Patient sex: M
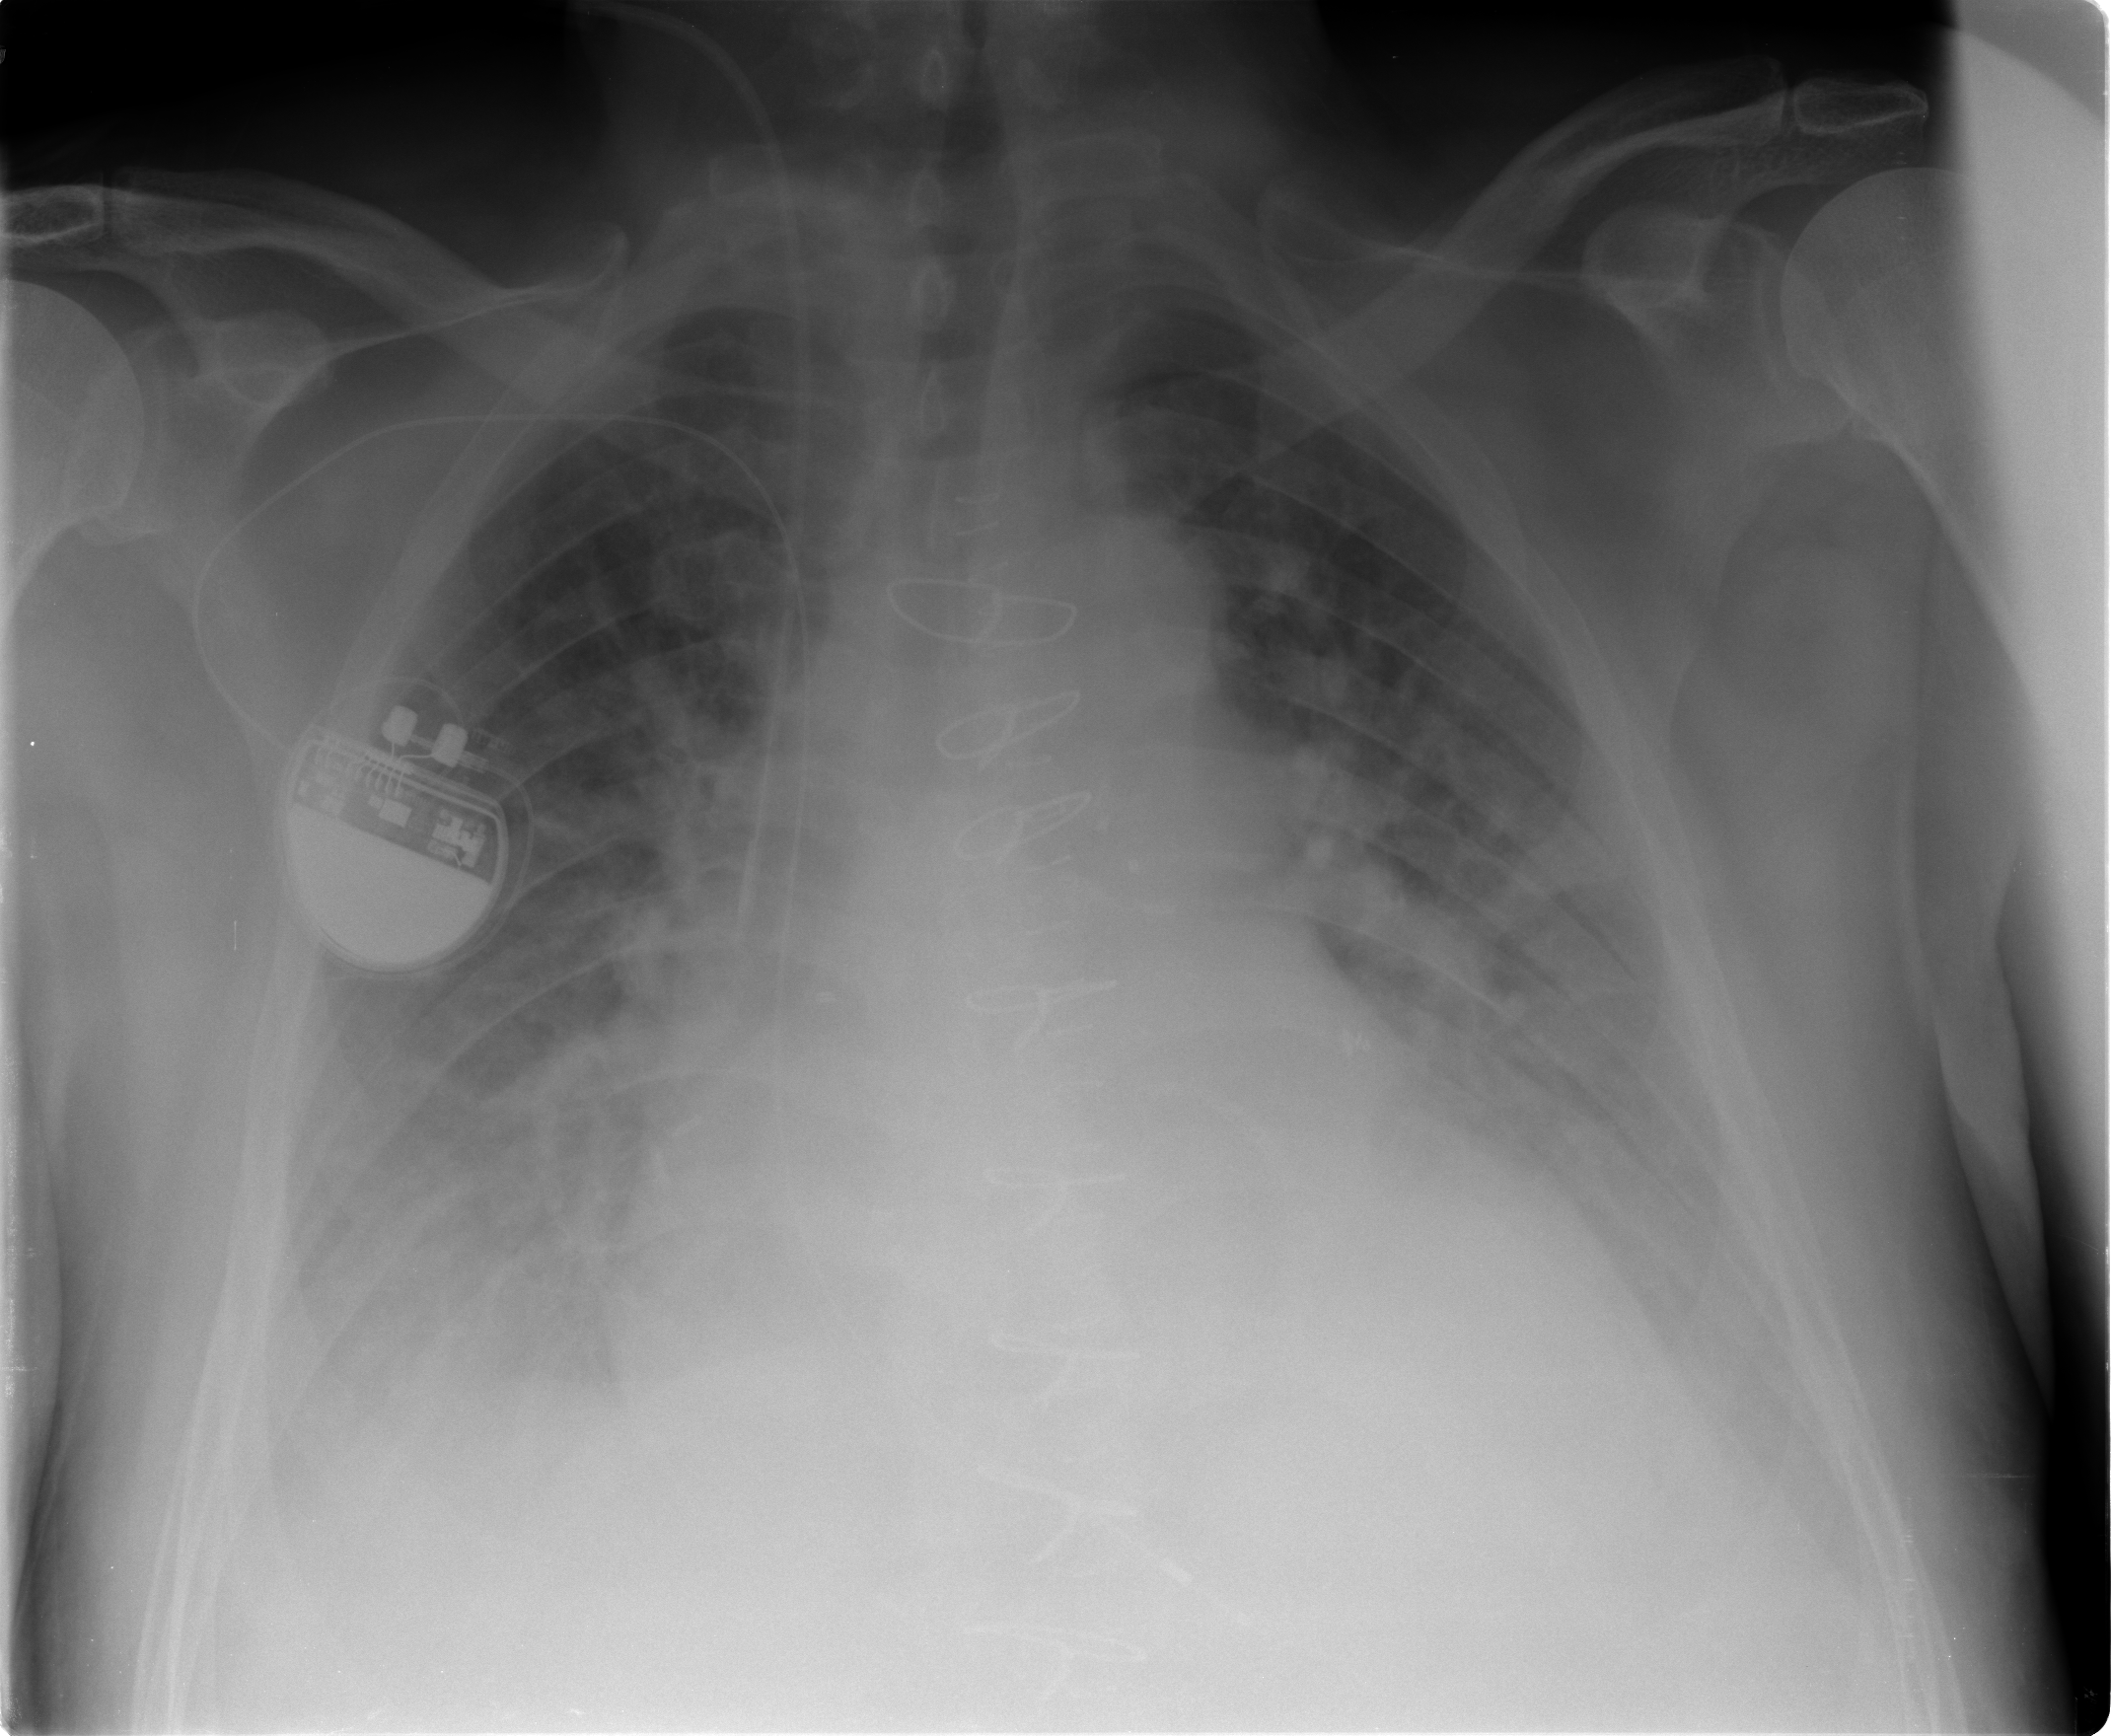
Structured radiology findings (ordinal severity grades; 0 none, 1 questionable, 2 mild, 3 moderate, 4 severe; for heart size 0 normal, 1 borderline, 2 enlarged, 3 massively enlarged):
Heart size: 2
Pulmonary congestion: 3
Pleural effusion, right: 3
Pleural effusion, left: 2
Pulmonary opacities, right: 2
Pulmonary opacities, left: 2
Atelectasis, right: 2
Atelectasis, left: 2